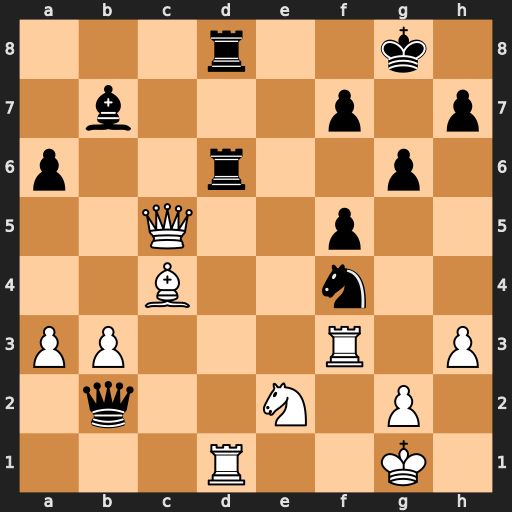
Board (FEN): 3r2k1/1b3p1p/p2r2p1/2Q2p2/2B2n2/PP3R1P/1q2N1P1/3R2K1
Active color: w
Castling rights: -
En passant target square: -
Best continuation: Rxd6 Nxe2+ Bxe2 Rxd6 Qxd6